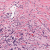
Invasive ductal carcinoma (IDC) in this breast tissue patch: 1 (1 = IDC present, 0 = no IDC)